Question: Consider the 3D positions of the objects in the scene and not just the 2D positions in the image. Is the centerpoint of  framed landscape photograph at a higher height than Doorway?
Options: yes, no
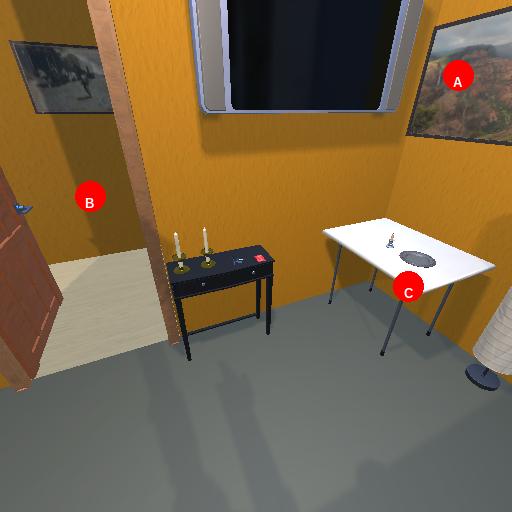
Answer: yes